Question: I'm using HorizontalScrollView to create a horizontal image gallery but for some reason the first image is not completely being shown and I cannot scroll left anymore and is cropped however when I rotate the device it shows it fine. I tried playing with fill_parent and wrap_content both in my linearlayout and horizontalscroll view but non worked.

Here is my xml:
> '''
<HorizontalScrollView
android:id="@+id/horizontalScroll"
android:layout_width="fill_parent"
android:layout_height="wrap_content"
android:fillViewport="true"
android:measureAllChildren="false"
android:layout_marginLeft="15dp"
android:layout_marginRight="15dp"
android:layout_centerHorizontal="true"
android:scrollbars="none"
android:layout_below="@id/image" >
<LinearLayout android:id="@+id/gallery"
android:orientation="horizontal"
android:layout_width="fill_parent"
android:layout_height="fill_parent"
android:layout_gravity="center_horizontal">
</LinearLayout>
</HorizontalScrollView>
'''
and here is my code:
'''
myGallery = (LinearLayout) getActivity().findViewById(R.id.gallery);
for (int i = 0; i < images.size(); i++) {
ImageView imageView = new ImageView(getActivity().getApplicationContext());
imageView.setScaleType(ImageView.ScaleType.CENTER_CROP);
Picasso.with(getActivity()).load(images.get(i)).placeholder(R.drawable.ic_photos).resize(150, 150).into(imageView);
myGallery.addView(imageView);
}
'''
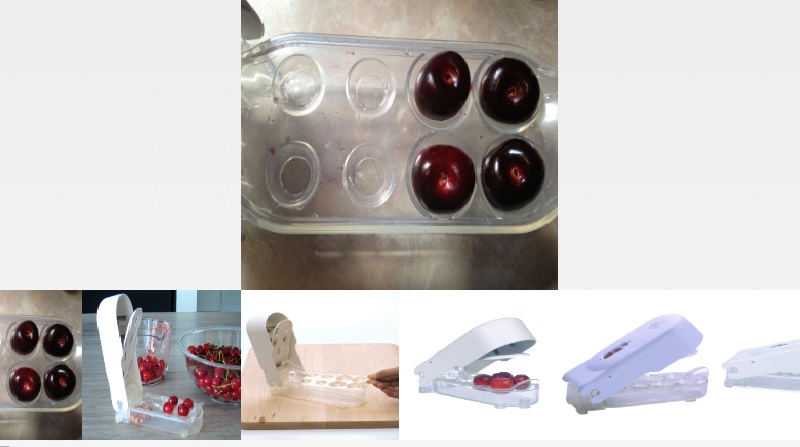
Answer: I added margin_left to my LinearLayout and it shows it now. I don't know if this is hacky or not but it worked for me